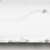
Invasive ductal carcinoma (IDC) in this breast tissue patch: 0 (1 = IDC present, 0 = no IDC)